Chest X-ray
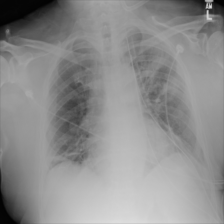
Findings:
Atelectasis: positive
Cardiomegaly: negative
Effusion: negative
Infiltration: negative
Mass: negative
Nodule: negative
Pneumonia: negative
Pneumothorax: negative
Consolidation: negative
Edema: negative
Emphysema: negative
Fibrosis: negative
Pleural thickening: negative
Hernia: negative